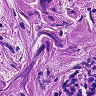
Metastatic tissue present: yes